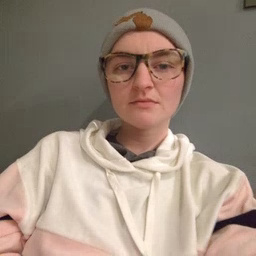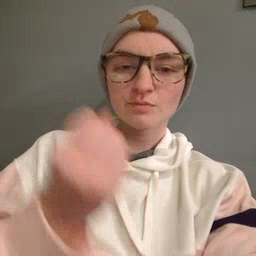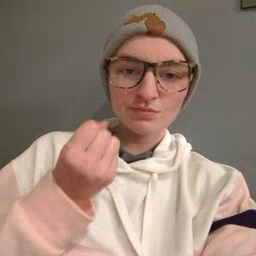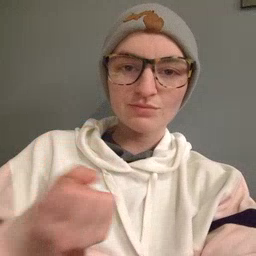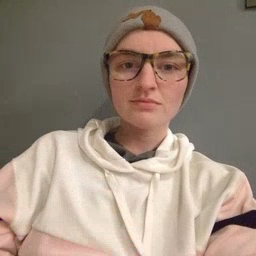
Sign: drawer